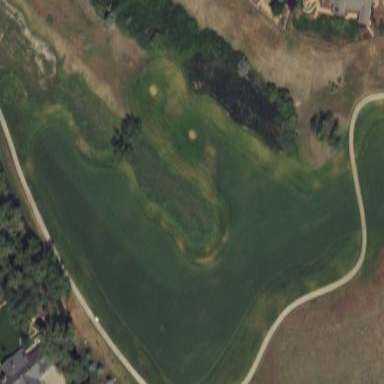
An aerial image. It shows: Rough area on grassy golf course.